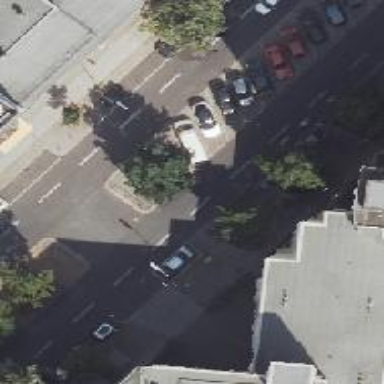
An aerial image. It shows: Footway that serves as traffic island.